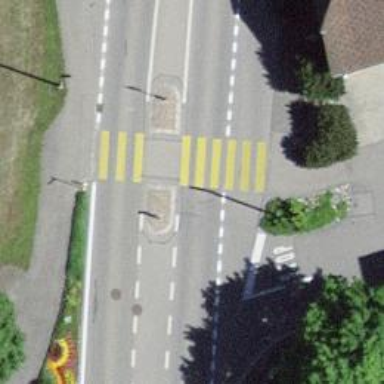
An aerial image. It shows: Marked crossing with pedestrian island.